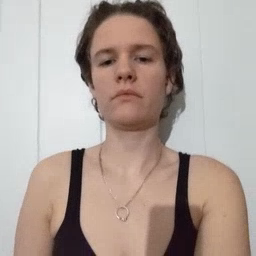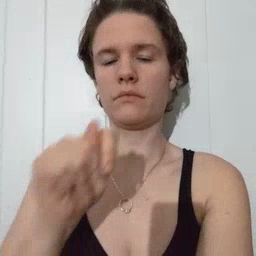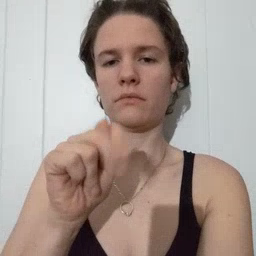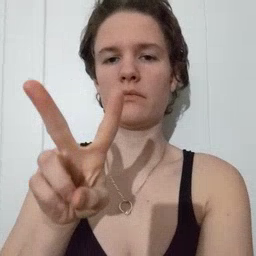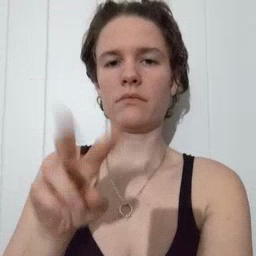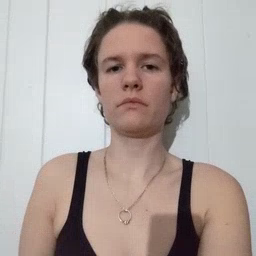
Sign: TV